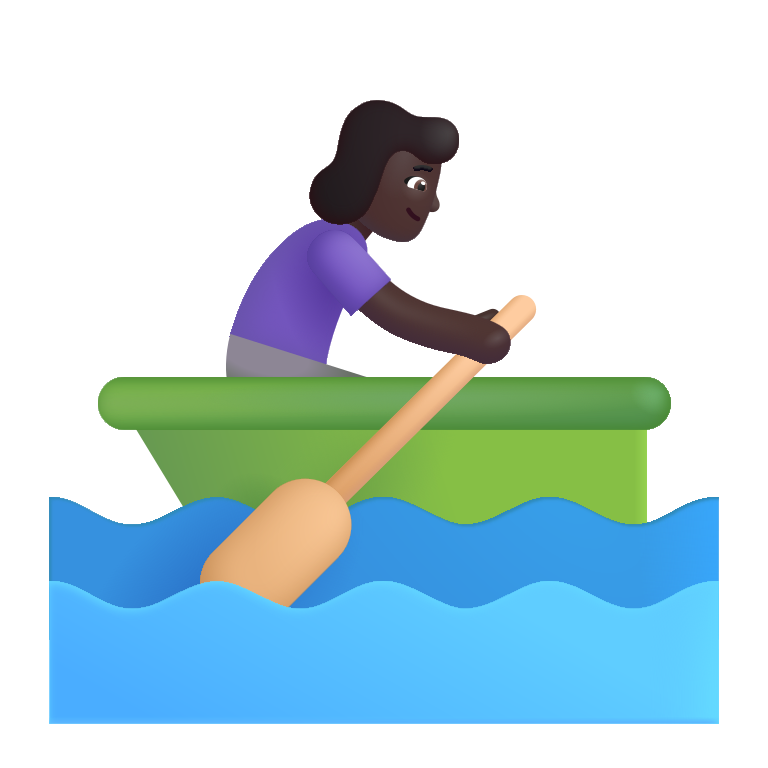
woman rowing boat color dark